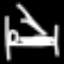
Label: bed